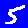
Digit: 5